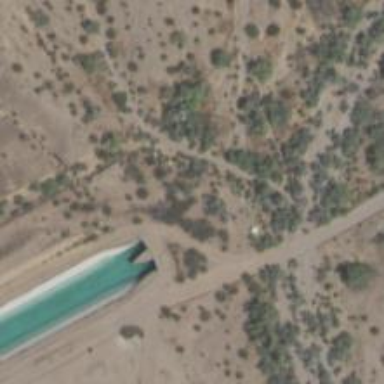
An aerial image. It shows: Culvert tunnel carrying water for canal.